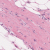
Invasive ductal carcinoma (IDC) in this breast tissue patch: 0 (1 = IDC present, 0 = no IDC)